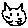
Label: cat